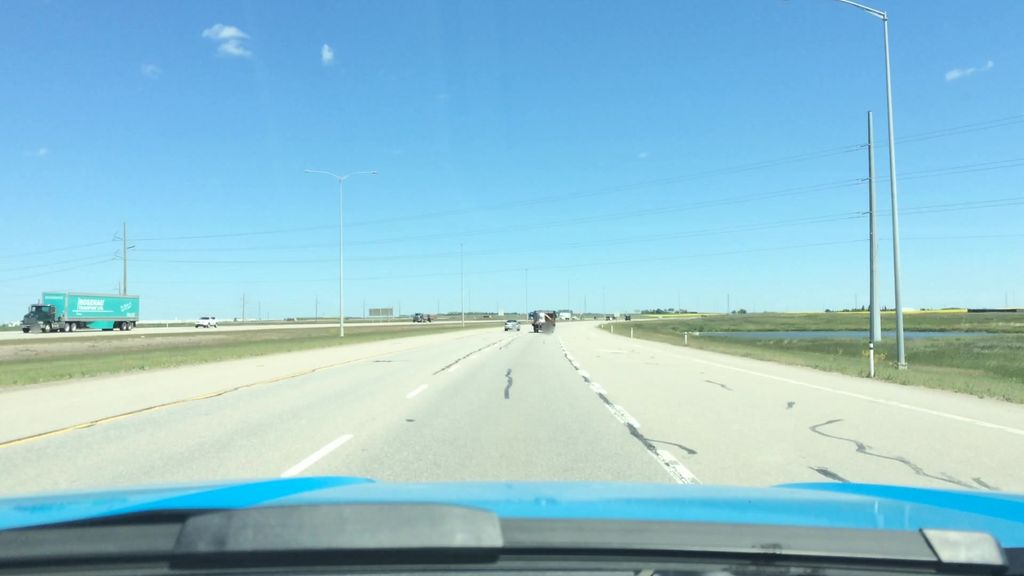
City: calgary